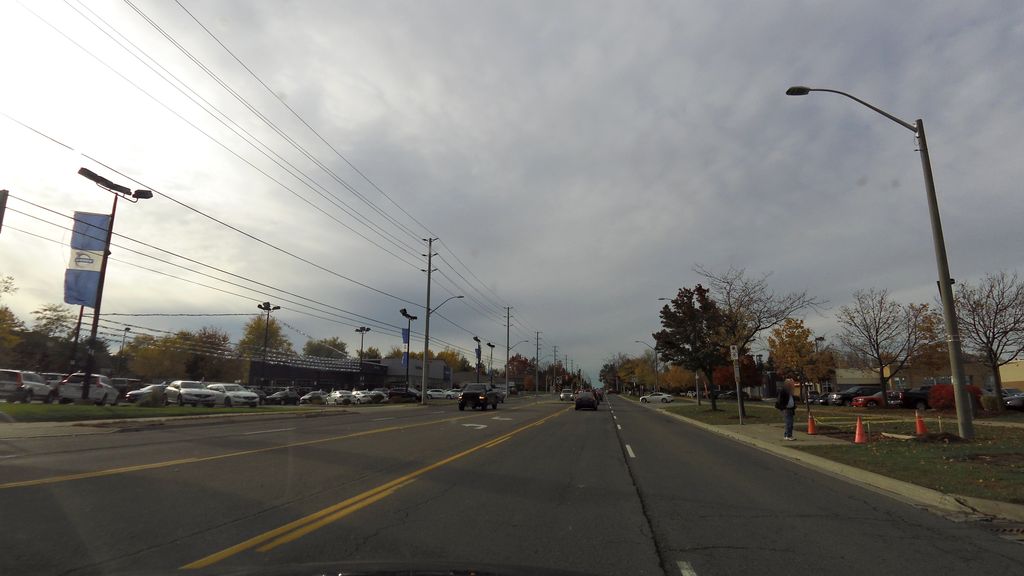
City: hamilton